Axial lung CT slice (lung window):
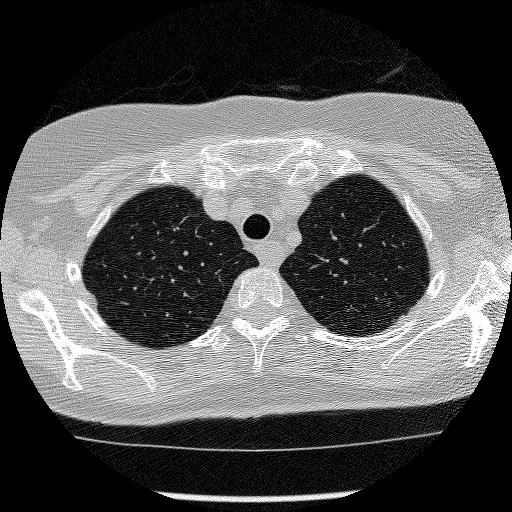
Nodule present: no